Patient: sex M, age 48
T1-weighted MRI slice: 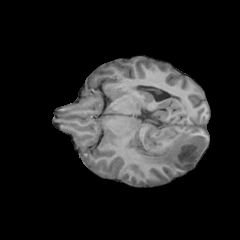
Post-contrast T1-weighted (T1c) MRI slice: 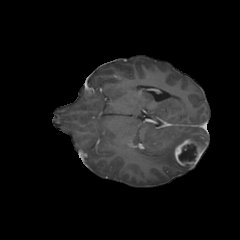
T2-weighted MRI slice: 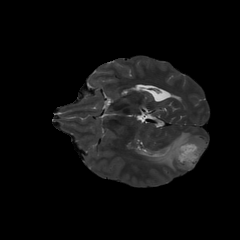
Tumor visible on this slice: yes
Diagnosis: Glioblastoma, IDH-wildtype
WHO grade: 4